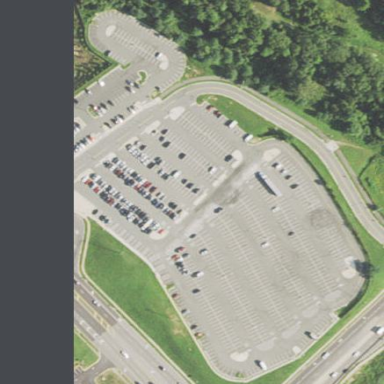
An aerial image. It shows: Parking area with park and ride facilities.